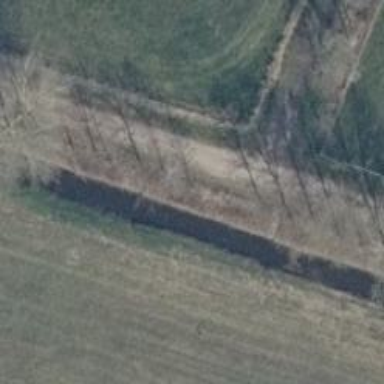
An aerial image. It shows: Track with grade 3 surface.